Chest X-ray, AP view. Patient: 18 years old, sex M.
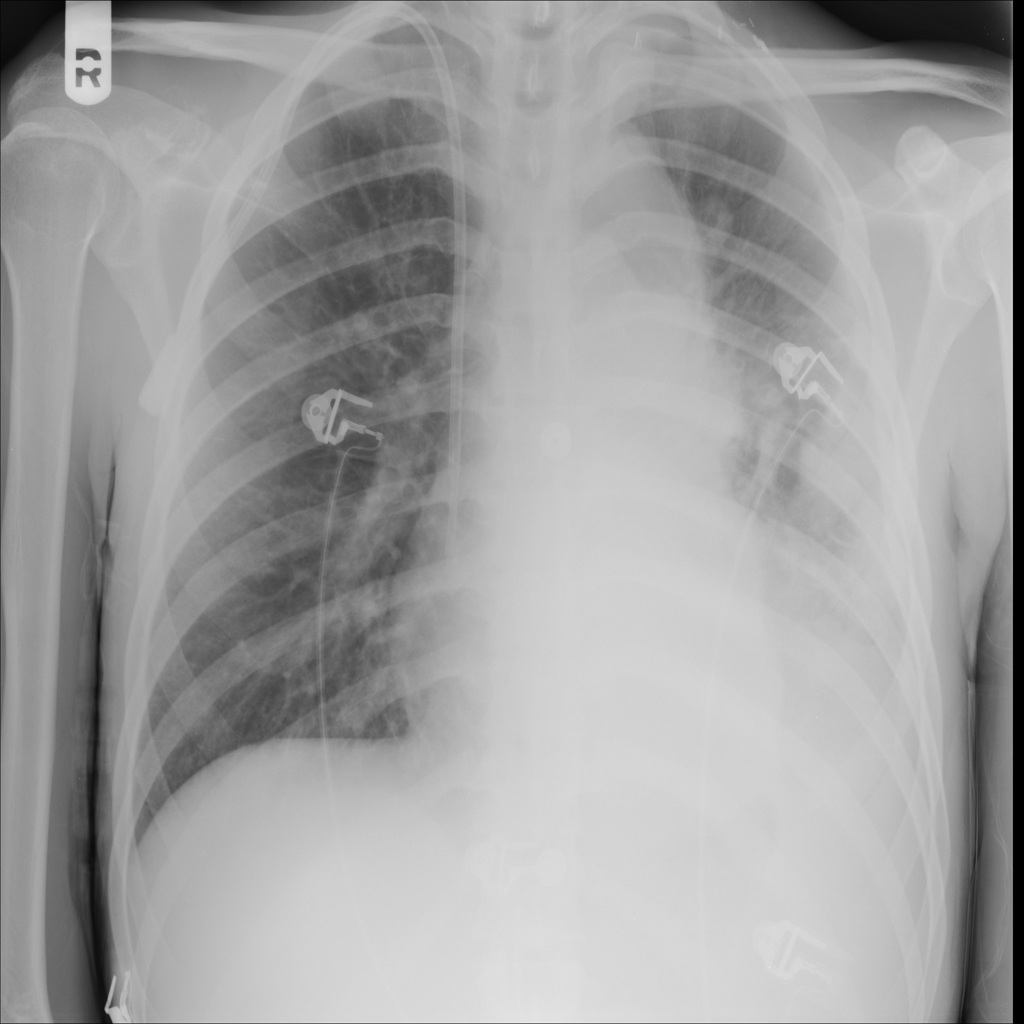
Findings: No Finding